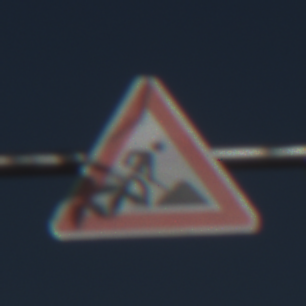
Verkehrszeichen: Arbeitsstelle
Umgebung: Outdoor, Nature
Tageszeit: MorningAfternoon
Wetter: Clear
Licht: Natural
Jahreszeit: NotSpecified
Kontrast: HighContrast